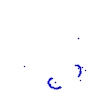
Particle: kaon